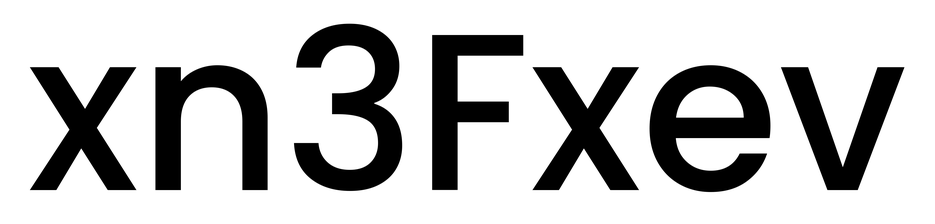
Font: Poppins-Medium